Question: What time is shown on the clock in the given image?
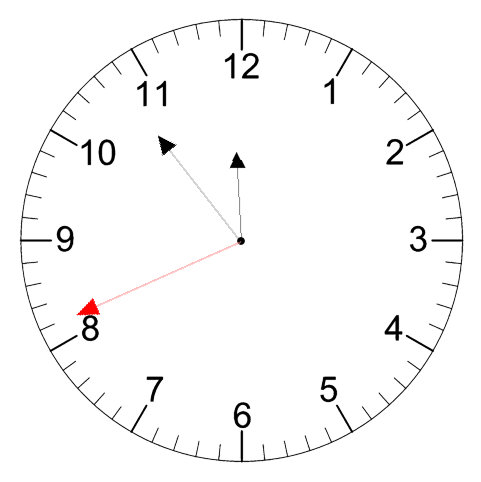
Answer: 11:53:41